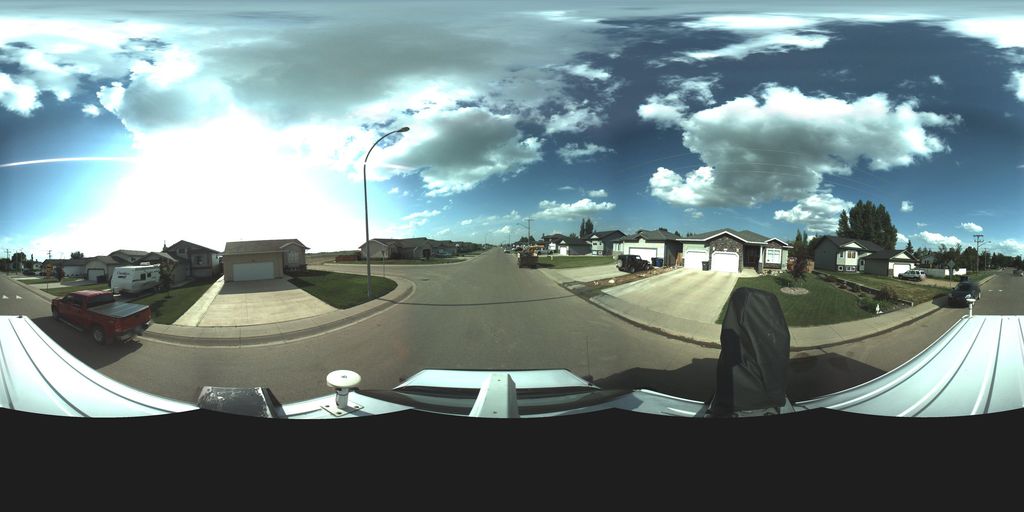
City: saskatoon